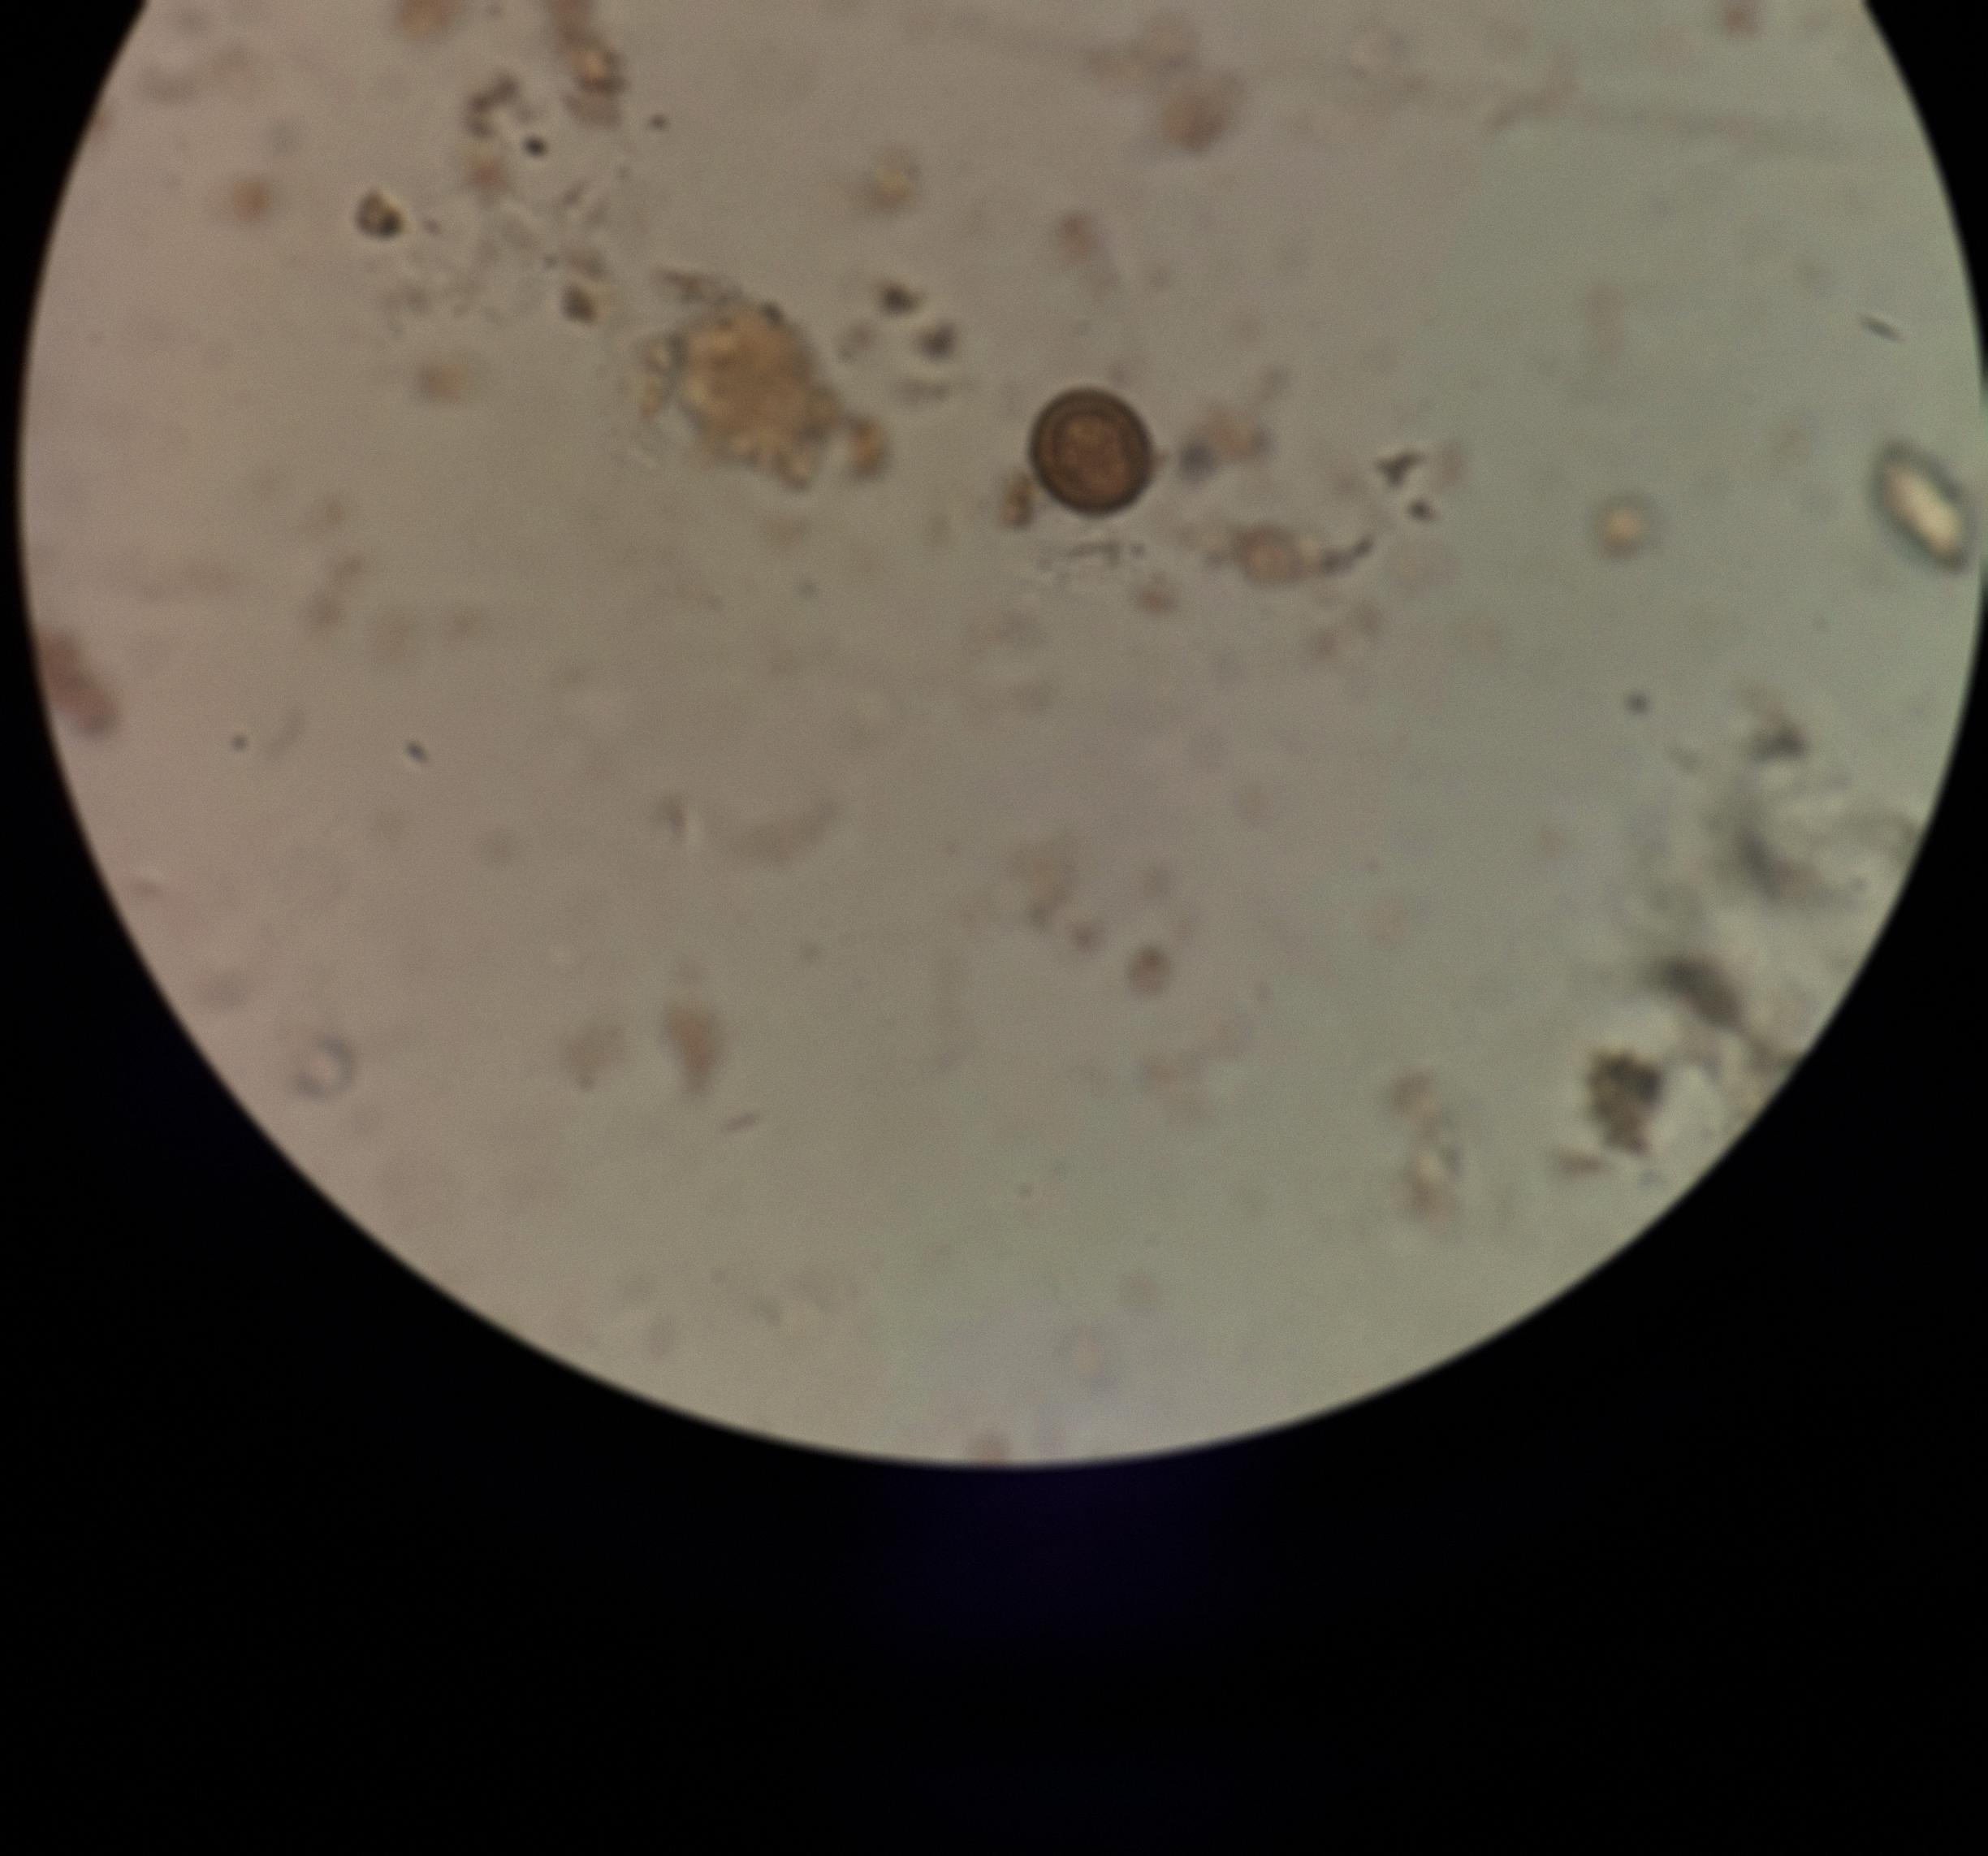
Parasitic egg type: Taenia spp. egg